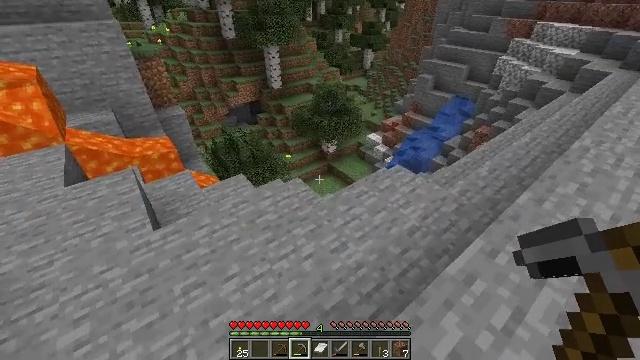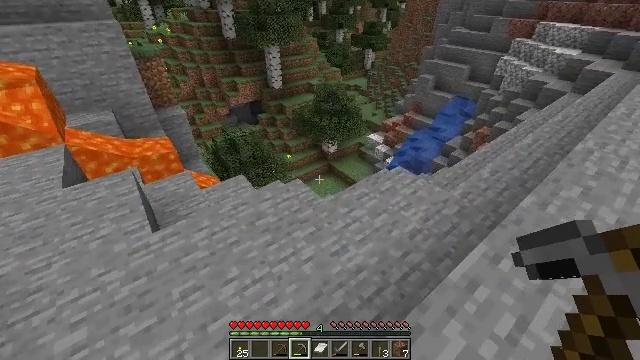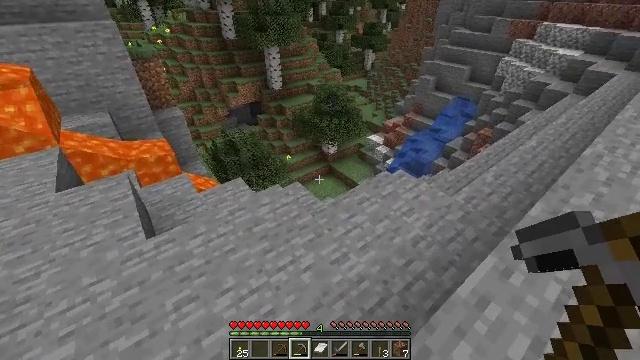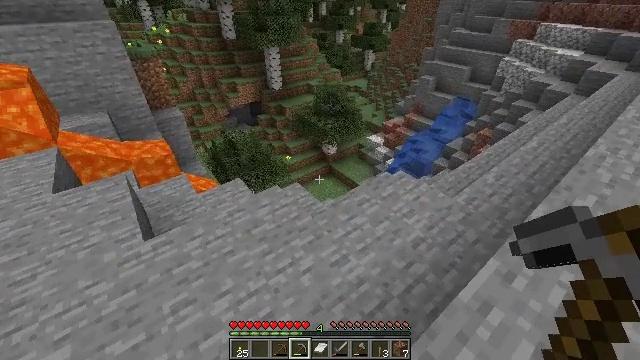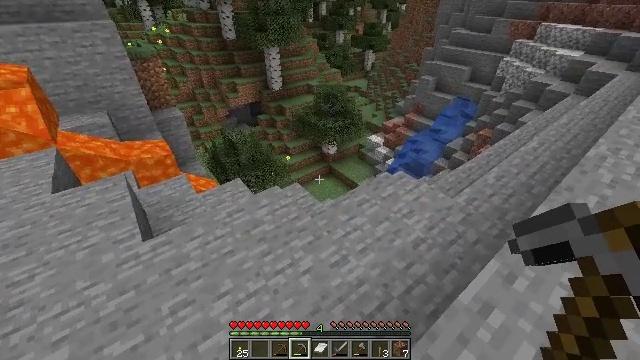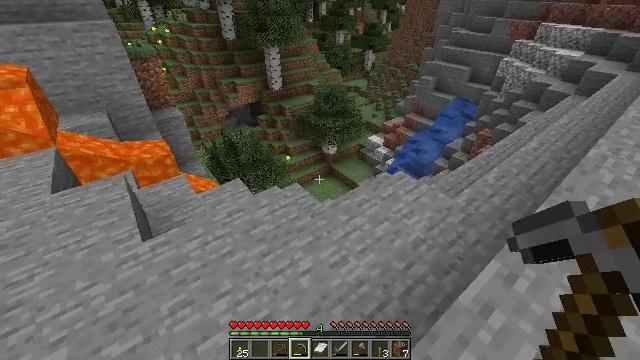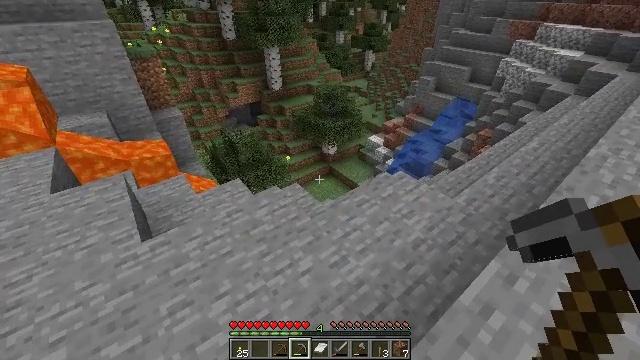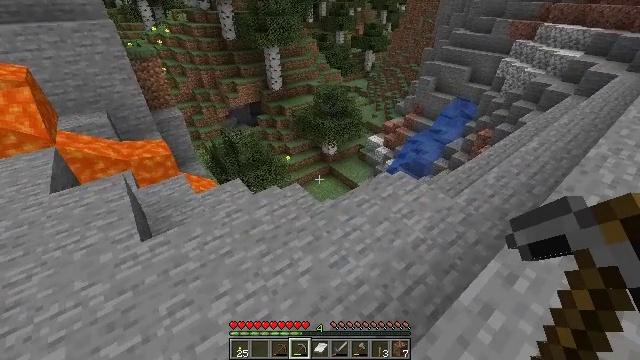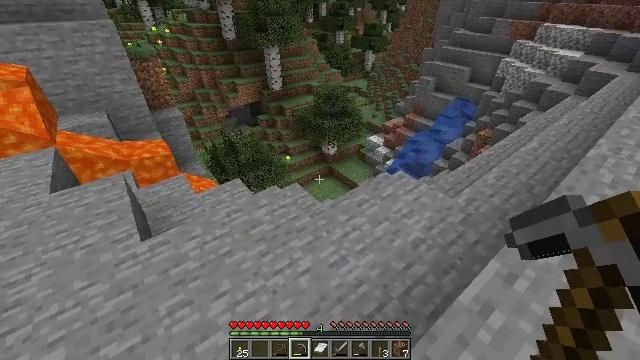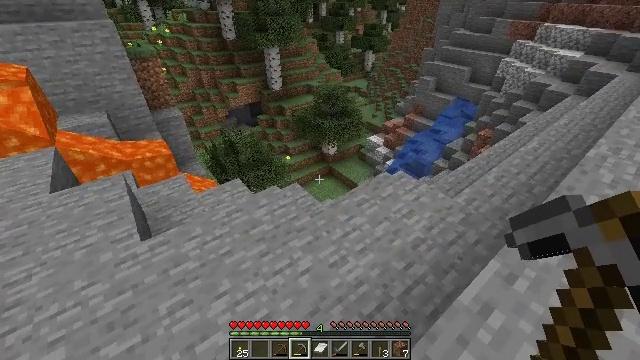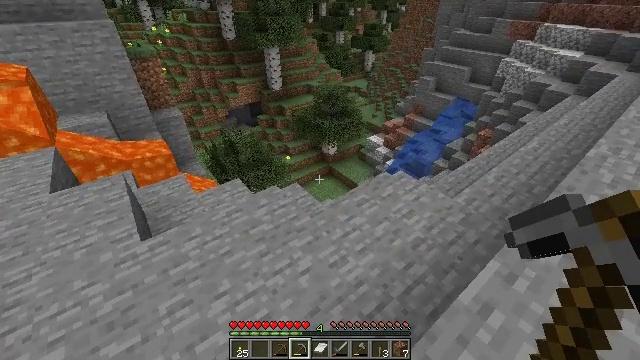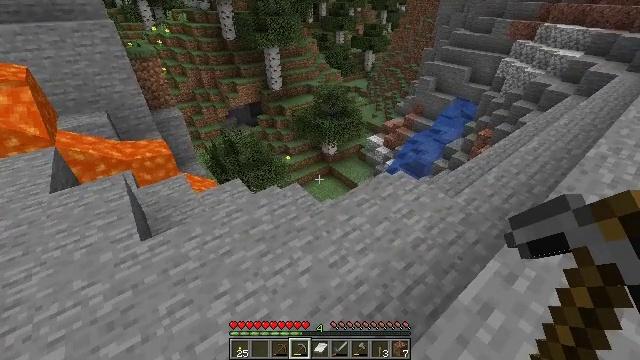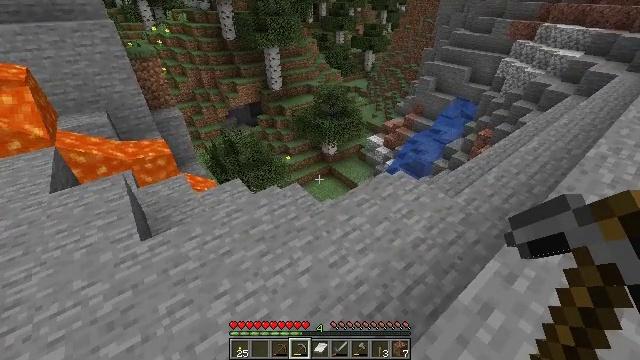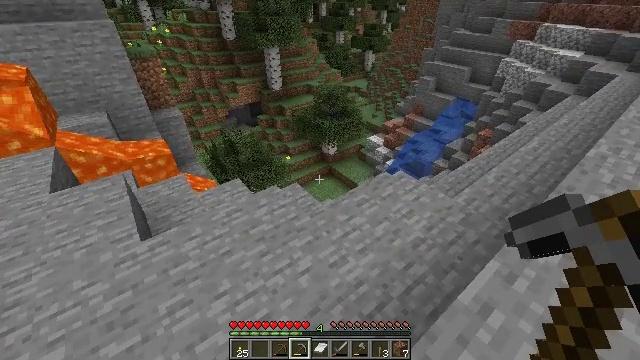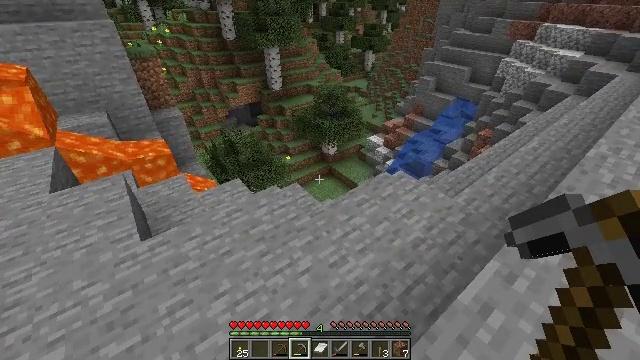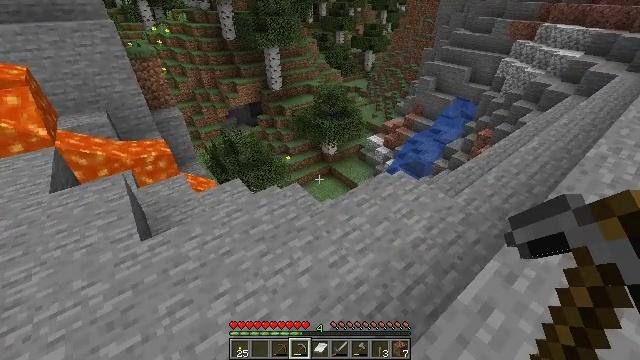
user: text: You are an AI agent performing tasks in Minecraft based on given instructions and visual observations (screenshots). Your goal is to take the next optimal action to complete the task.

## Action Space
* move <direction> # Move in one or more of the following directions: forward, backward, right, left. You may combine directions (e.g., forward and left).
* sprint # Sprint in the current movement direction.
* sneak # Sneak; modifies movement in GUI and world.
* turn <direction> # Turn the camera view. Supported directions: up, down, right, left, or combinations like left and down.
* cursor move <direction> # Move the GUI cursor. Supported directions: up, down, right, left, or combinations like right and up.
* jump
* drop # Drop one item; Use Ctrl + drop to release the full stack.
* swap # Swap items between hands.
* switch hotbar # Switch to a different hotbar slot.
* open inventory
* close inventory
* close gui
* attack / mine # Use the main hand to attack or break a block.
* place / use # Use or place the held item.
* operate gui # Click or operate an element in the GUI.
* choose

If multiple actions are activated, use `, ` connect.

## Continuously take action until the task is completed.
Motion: motion action
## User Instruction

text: Break the sugar cane.
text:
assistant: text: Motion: no_op
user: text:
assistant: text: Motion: no_op
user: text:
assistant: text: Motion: no_op
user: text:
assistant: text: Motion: no_op
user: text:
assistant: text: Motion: no_op
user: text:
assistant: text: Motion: no_op
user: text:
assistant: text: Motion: no_op
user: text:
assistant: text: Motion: no_op
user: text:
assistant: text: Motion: no_op
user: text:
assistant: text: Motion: no_op
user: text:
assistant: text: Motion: no_op
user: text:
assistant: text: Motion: no_op
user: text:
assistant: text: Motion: no_op
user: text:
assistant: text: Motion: no_op
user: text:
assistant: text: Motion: no_op
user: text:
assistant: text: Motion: no_op
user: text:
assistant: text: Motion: turn up
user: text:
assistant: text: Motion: turn left and up
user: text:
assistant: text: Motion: turn up
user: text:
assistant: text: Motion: no_op
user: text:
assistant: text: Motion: no_op
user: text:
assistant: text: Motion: no_op
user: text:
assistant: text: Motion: no_op
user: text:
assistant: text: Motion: no_op
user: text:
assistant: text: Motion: no_op
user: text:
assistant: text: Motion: no_op
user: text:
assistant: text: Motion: no_op
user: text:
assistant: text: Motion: no_op
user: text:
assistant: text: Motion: no_op
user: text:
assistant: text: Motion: no_op